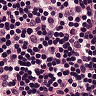
Metastatic tissue present: no